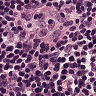
Metastatic tissue present: no